Interaction volume radius: 10 \u00c5
Interaction volume height: 10 \u00c5
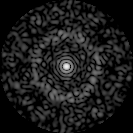
Disorder parameter: 0.8166